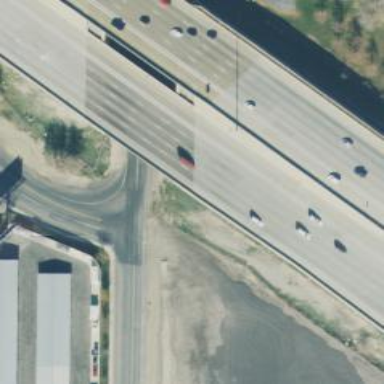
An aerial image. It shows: Bridge over motorway.